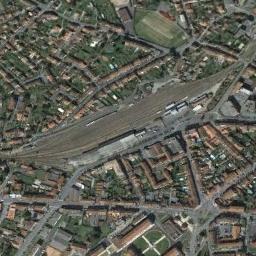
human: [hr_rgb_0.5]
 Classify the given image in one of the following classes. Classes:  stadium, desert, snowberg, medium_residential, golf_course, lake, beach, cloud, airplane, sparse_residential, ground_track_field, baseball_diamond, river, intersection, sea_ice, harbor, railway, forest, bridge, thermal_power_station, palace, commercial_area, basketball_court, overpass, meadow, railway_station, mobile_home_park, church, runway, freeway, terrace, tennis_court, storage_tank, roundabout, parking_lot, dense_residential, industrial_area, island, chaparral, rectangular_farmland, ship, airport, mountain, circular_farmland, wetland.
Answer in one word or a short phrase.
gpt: railway_station